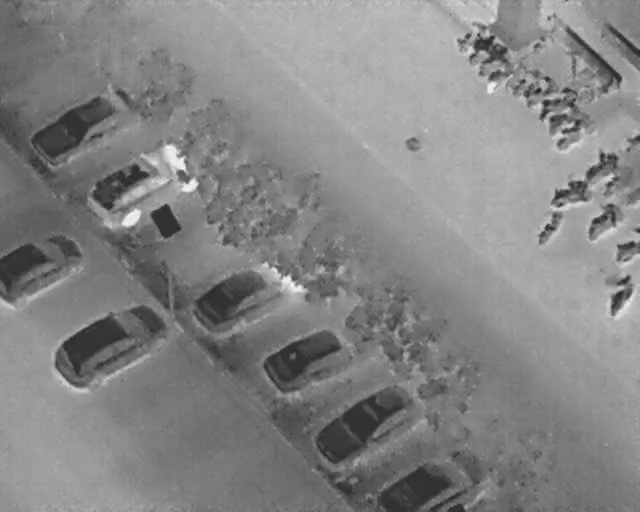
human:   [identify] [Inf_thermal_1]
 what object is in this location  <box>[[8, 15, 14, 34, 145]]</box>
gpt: <ref>1 large car at the top left</ref>